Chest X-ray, PA view. Patient: 34 years old, sex M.
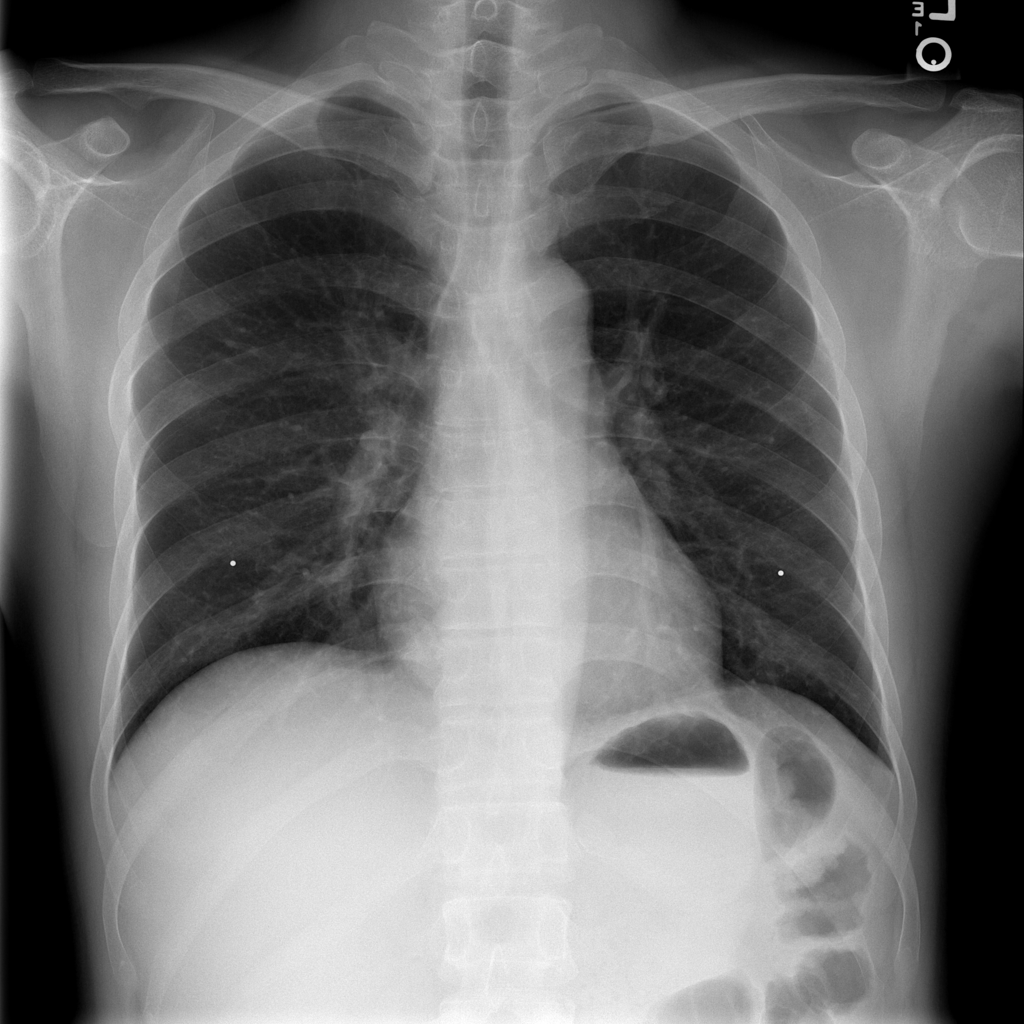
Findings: No Finding